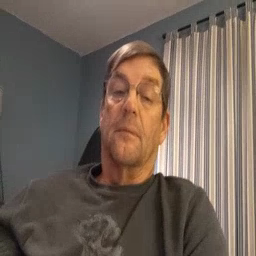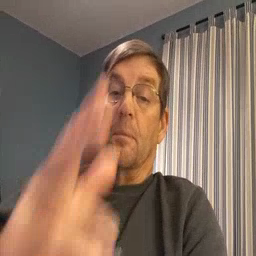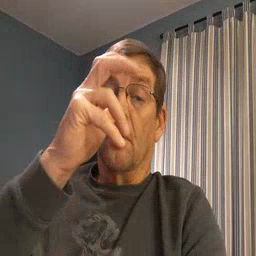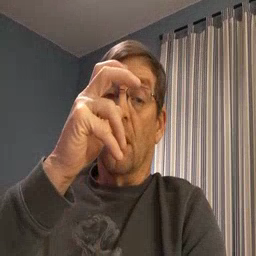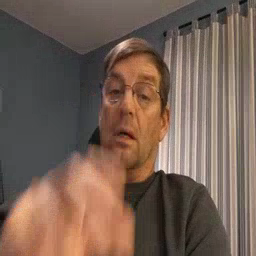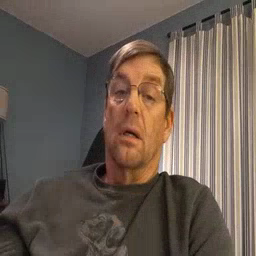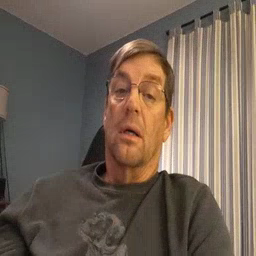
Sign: bug